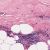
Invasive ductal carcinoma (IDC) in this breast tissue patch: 0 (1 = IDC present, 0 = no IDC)